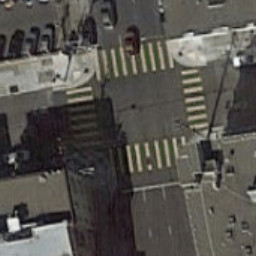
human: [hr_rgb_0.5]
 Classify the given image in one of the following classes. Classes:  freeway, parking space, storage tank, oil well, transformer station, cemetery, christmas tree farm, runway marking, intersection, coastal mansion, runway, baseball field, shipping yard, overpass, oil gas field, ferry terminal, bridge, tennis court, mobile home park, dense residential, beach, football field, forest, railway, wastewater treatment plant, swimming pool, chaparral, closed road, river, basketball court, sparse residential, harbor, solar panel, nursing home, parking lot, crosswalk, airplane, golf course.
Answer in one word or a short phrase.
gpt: crosswalk